Question: I wrote a class in C++/CLI which inherits from 'System.Windows.Forms.UserControl'. It works fine, but whenever I try to view some form which contains this control in designer view, it crashes with this error:

If I click on "Go to the Code", I get sent to 'MainForm.Designer.cs', at the line where 'mConsole', the instance of my control, is added to the form. I am told it's not declared, but that is done a few lines below. 'BeginInit' is the first function called after new'ing 'mConsole', so 'Init' was called before setting all properties. Everything looks right on this end.
The control's dll is built with the '/clr' switch, and the Windows Forms project which uses it has the reference set. It builds and runs perfectly every time. The only problem is the design view. Every time I need to add some component, I have to edit the designer file manually, which is a real hassle.
Here's some of my control's code:
'''
//Console.h
namespace MConsole {
public ref class MCConsole : public System::Windows::Forms::UserControl,
public System::ComponentModel::ISupportInitialize {
public:
MCConsole();
virtual ~MCConsole();
!MCConsole();
//Skipping custom properties and methods...
virtual void BeginInit();
virtual void EndInit();
protected:
virtual void OnPaint( System::Windows::Forms::PaintEventArgs ^ pe ) override;
};
//Console.cpp
#include "Console.h"
void MCConsole::Init(){
if( m_bInitialized )
return;
// Initialize native instance
m_pNativeInstance->Init( (HWND)this->Handle.ToPointer() );
m_bInitialized = true;
// Initialize timer
m_TimerTickHandler = gcnew System::EventHandler( this, &MCConsole::Render );
m_Timer.Tick += m_TimerTickHandler;
m_Timer.Interval = Math::Round<float, int>(1000.0f/FRAMES_PER_SECOND);
m_Timer.Start();
// Initialize event handlers
m_MouseWheelHandler = gcnew System::Windows::Forms::MouseEventHandler( this, &MCConsole::MouseWheelHandlerZoom );
this->MouseWheel += m_MouseWheelHandler;
m_ResizeHandler = gcnew System::EventHandler( this, &MCConsole::Resize );
this->SizeChanged += m_ResizeHandler;
m_MouseDownHandler = gcnew System::Windows::Forms::MouseEventHandler( this, &MCConsole::MouseDownHandler );
this->MouseDown += m_MouseDownHandler;
m_MouseLeaveHandler = gcnew System::EventHandler( this, &MCConsole::MouseLeaveHandler );
this->MouseLeave += m_MouseLeaveHandler;
m_MouseMoveHandler = gcnew System::Windows::Forms::MouseEventHandler( this, &MCConsole::MouseMoveHandler );
this->MouseMove += m_MouseMoveHandler;
m_MouseUpHandler = gcnew System::Windows::Forms::MouseEventHandler( this, &MCConsole::MouseUpHandler );
this->MouseUp += m_MouseUpHandler;
m_KeyPressHandler = gcnew System::Windows::Forms::KeyPressEventHandler( this, &MCConsole::KeyPressHandler );
this->KeyPress += m_KeyPressHandler;
m_DropHandler = gcnew System::Windows::Forms::DragEventHandler( this, &MCConsole::DropHandler );
this->DragDrop += m_DropHandler;
m_VisibleChangedHandler = gcnew System::EventHandler( this, &MCConsole::VisibleChangedHandler );
this->VisibleChanged += m_VisibleChangedHandler;
// Initialize layout wrapper
m_hRegionLayout = gcnew MCLayout( *m_pNativeInstance->getRegionLayout() );
m_bInitialized = true;
}
void MCConsole::BeginInit(){
Init();
}
void MCConsole::EndInit(){}
void MCConsole::OnPaint( System::Windows::Forms::PaintEventArgs ^ pe ) {
System::Windows::Forms::UserControl::OnPaint( pe );
if( m_bInitialized )
m_pNativeInstance->Refresh();
}
'''
What I am missing or messing up? Or how can I debug the Designer crash?
: I just tried starting another instance of Visual Studio and attaching to the process of the other VS. I configured the former to break on all kinds of exceptions, and I noticed that when I open the design view, I get . which eventually leads (hitting continue) to the message in the screenshot. If only I knew which method is missing...
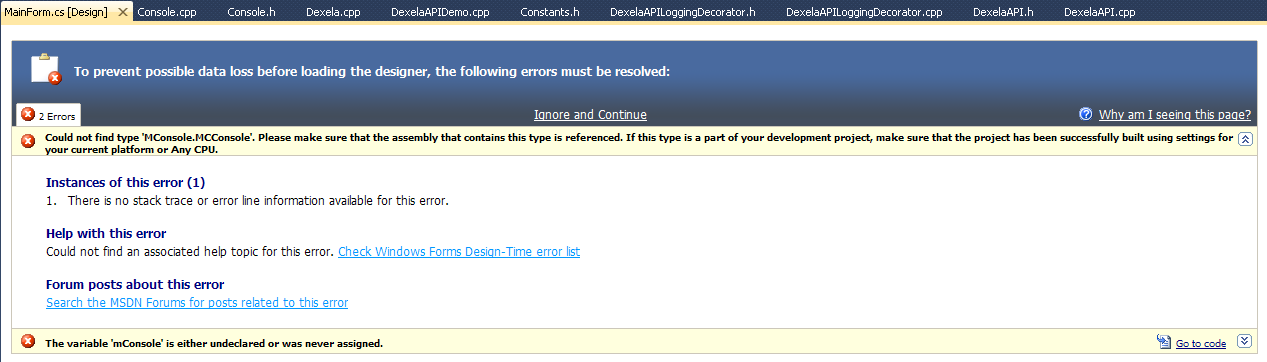
Answer: It is finding an old copy of the DLL. Maybe the toolbox folder has an old copy, remove it from the toolbox and add it back. Maybe the GAC has an old copy, not very likely if it works okay at runtime.
If you can't find it then run Fuslogvw.exe from the Visual Studio Command Prompt. Log all bindings so you can see where the CLR retrieved the assembly from.